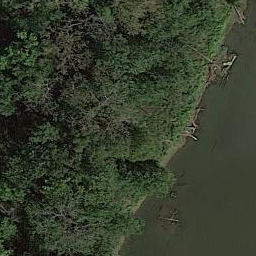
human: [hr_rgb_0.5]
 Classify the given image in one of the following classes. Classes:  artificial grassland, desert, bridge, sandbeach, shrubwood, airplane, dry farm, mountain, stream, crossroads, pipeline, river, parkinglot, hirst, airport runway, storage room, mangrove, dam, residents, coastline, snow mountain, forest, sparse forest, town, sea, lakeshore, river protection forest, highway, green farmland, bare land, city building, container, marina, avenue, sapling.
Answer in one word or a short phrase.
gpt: river protection forest